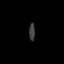
Tissue: prostate
Cell type: T cells
Senescence score: 0.6996
Nuclear area (px): 99
Mean DAPI intensity: 60.828